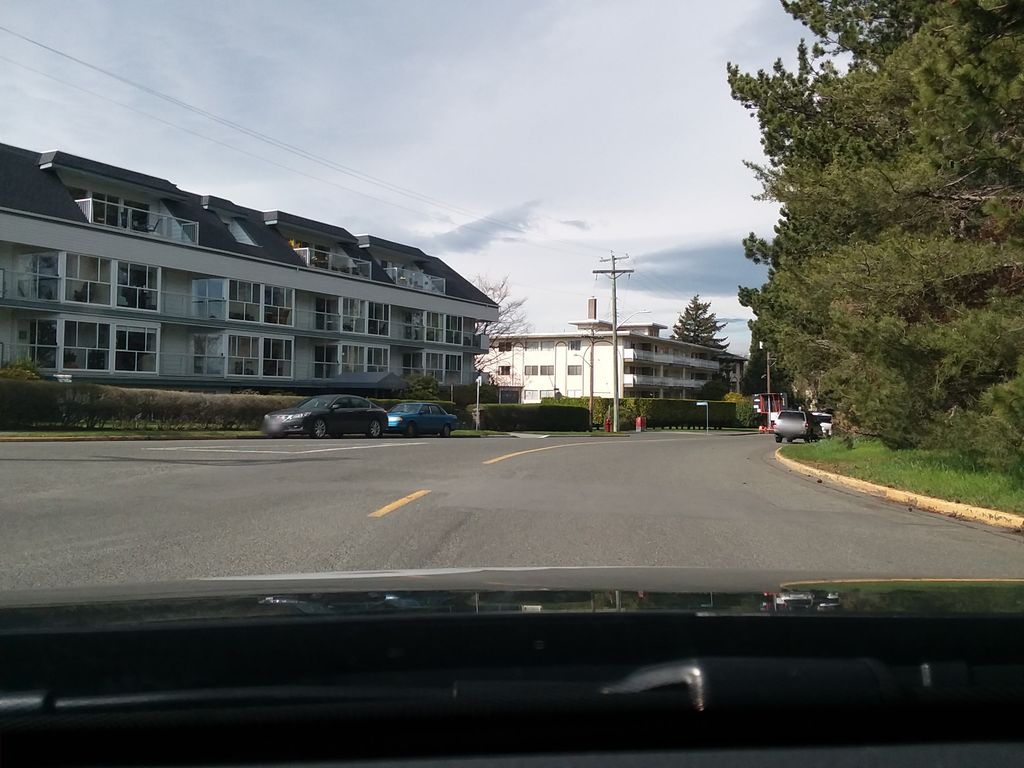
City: victoria